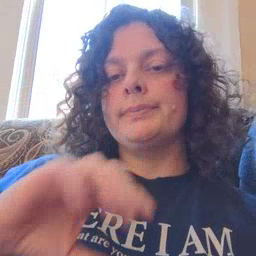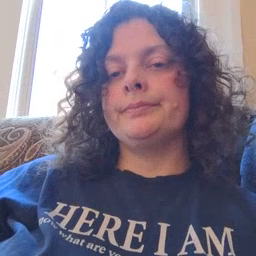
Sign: chocolate